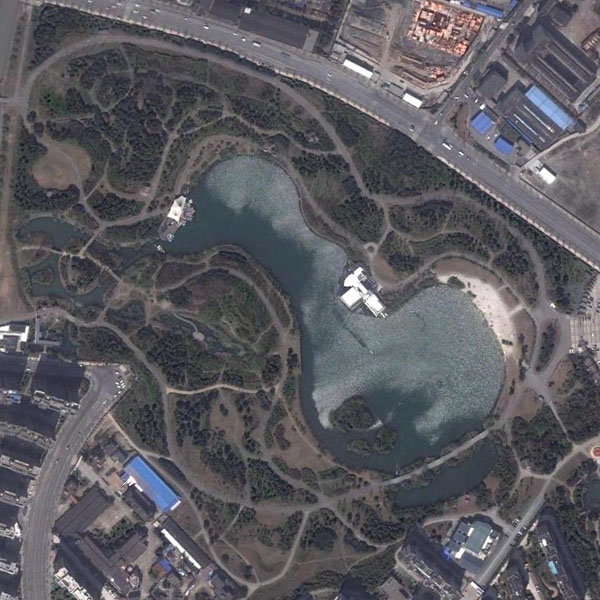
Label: Park